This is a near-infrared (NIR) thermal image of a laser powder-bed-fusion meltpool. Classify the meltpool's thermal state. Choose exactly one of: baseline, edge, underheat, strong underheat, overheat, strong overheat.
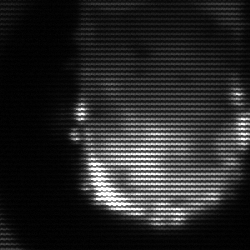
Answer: baseline